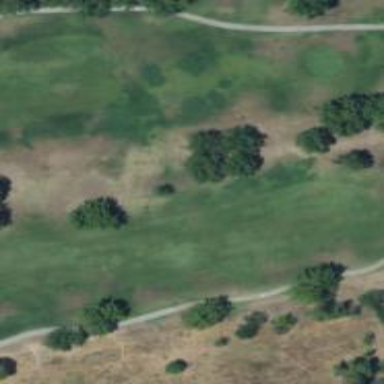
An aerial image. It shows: Golf hole.